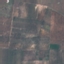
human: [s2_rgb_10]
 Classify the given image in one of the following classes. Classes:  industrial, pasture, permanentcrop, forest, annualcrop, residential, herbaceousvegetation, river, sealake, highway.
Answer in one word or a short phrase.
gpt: PermanentCrop